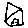
Label: house